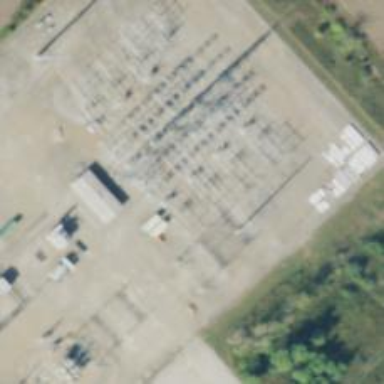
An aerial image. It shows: Switch used for power control.